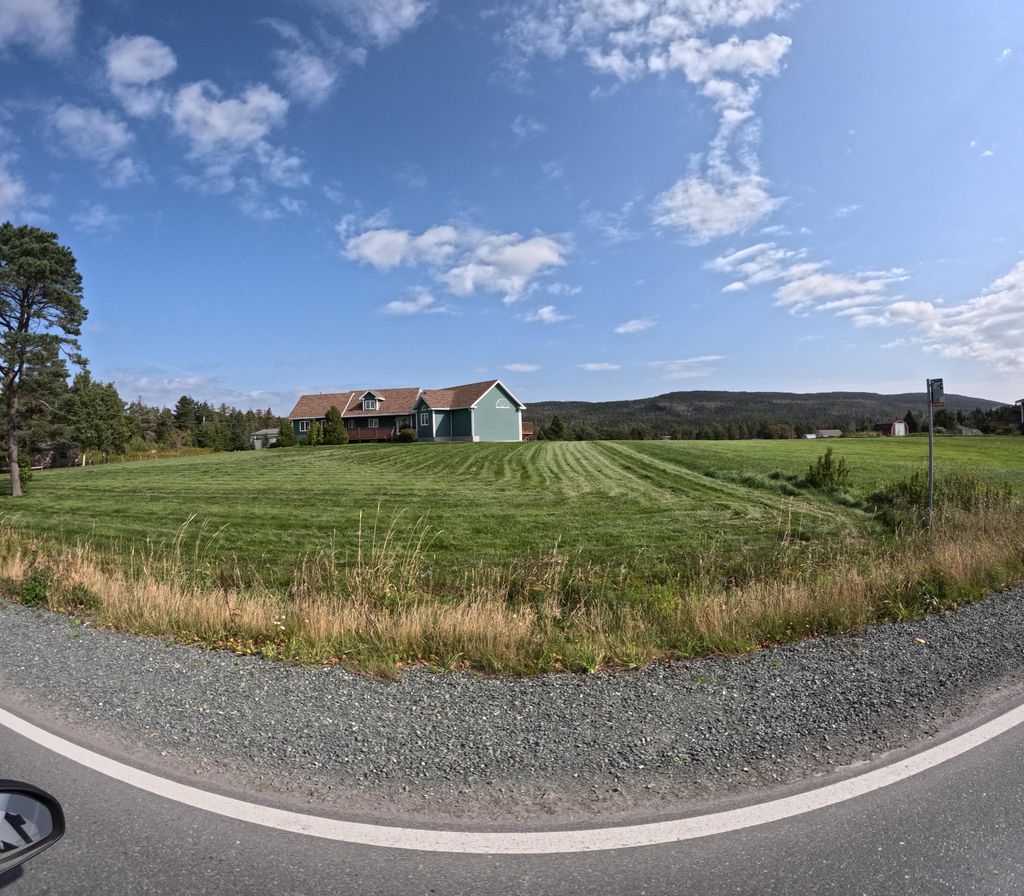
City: st_johns